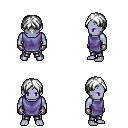
a pixel art fantasy rpg character, male body template, dark elf, purple skin, chain tabard jacket, metal pants, white parted hairstyle, metal gloves, four views (front, back, left, right), 2x2 character sprite sheet, small pixel art, hard edges, no anti-aliasing